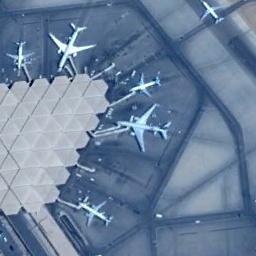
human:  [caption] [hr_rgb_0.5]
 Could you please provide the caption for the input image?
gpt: Five planes parked next to boarding bridges of the terminal and another passing plane behind them .

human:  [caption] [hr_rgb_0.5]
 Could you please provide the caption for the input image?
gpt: Several planes of different sizes are neatly parked beside buildings in the airport .

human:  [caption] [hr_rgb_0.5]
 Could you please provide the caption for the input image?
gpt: Many planes are parked near the terminal .

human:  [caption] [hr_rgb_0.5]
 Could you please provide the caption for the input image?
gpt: The airport building is shaped like a triangle, With five aircraft parked in the surrounding open space .

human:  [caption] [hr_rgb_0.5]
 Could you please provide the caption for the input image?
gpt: Five planes are in the parking lot next to the buildings .